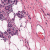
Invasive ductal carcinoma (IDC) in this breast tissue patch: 0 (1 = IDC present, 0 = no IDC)